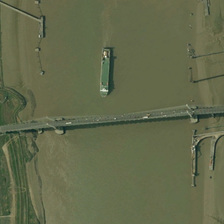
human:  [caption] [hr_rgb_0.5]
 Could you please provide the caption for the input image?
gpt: a straight bridge spans the wide river with several quays and a ship on it .

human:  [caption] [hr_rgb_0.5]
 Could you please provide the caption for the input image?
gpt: a green ship is sailing in the river which a double tower stayed cable bridge goes over .

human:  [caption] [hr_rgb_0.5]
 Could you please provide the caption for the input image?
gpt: a ship is traveling on a river which is separated by a bridge .

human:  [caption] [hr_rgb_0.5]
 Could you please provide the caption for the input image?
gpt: the huge freighter is being across the suspension bridege in the turbid broad river .

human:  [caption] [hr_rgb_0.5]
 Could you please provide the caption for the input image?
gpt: a boat is in a river with a bridge over it .